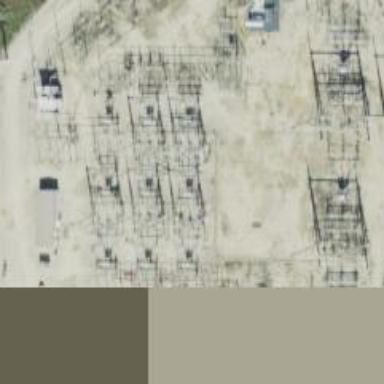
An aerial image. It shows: Switch used for power control.